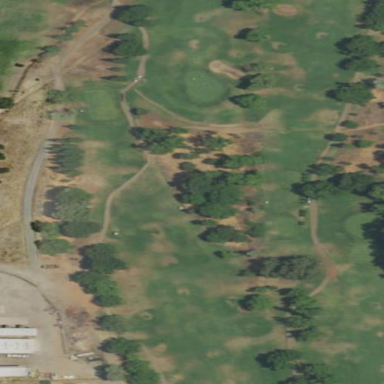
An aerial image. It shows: Rough area on grassy golf course.